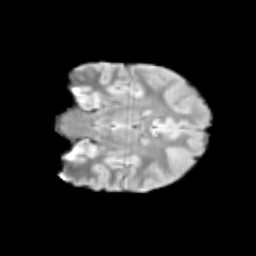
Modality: T2w
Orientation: coronal
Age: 9
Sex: male
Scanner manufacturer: siemens
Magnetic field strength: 3 T
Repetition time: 3.8 s
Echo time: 0.07 s